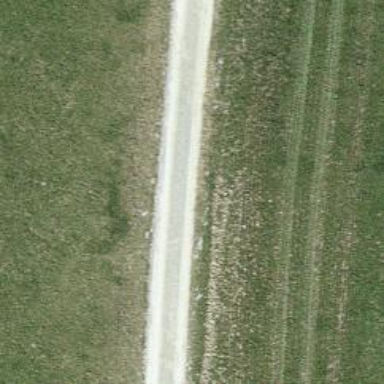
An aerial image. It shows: Unclassified road.